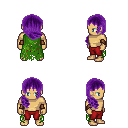
a pixel art fantasy rpg character, male body template, human, tanned skin, green tattered cape, red pants, purple right-swept hairstyle, leather bracers, four views (front, back, left, right), 2x2 character sprite sheet, small pixel art, hard edges, no anti-aliasing